Interaction volume radius: 5 \u00c5
Interaction volume height: 15 \u00c5
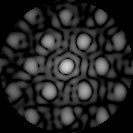
Disorder parameter: 0.2375